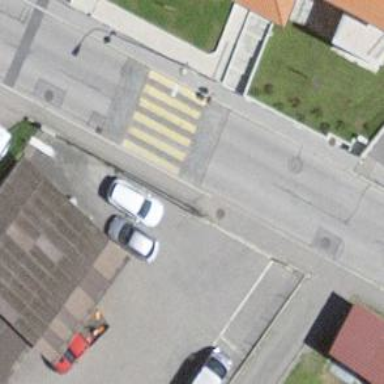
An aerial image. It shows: Zebra crossing on the road.